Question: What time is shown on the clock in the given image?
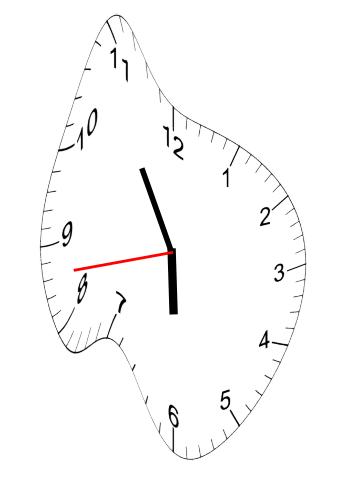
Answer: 05:54:43